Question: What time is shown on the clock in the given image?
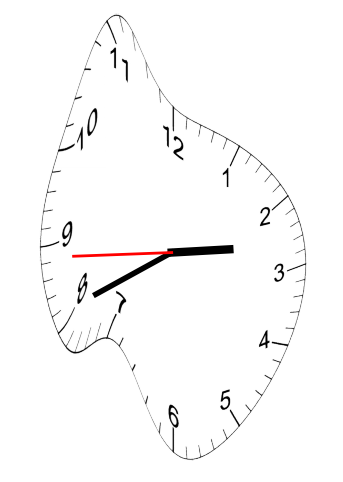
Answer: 02:40:44